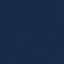
Land use / land cover class: SeaLake